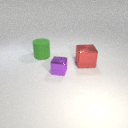
large green rubber cylinder to the left of large red metal cube